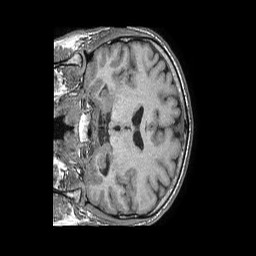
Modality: T1w
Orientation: coronal
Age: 46
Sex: male
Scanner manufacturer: philips
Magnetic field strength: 1.5 T
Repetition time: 0.007675 s
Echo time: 0.003491 s